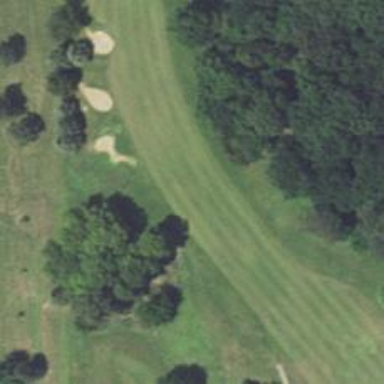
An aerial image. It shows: Golf hole.